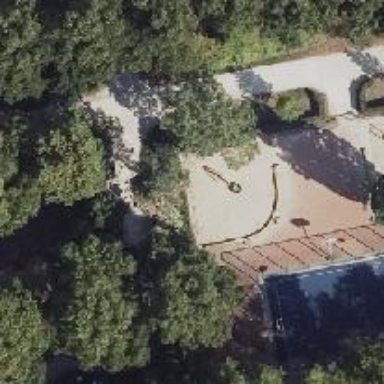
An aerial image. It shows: Playground with basket swing.